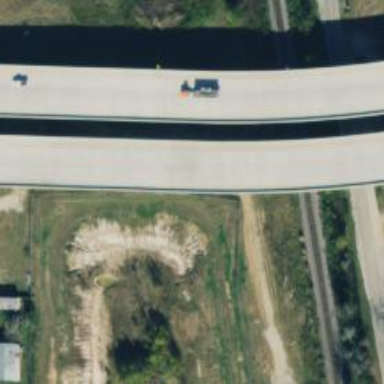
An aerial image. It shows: Motorway bridge.